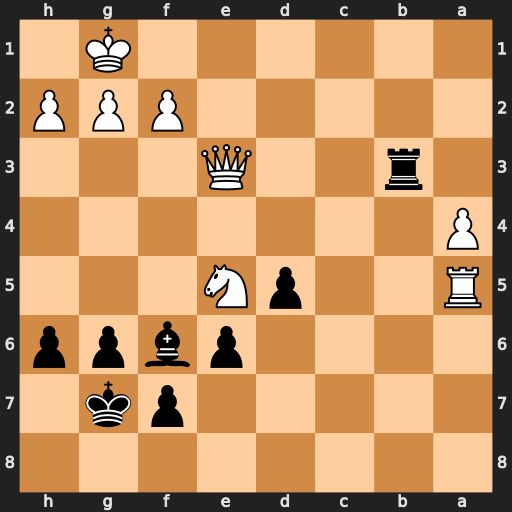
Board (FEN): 8/5pk1/4pbpp/R2pN3/P7/1r2Q3/5PPP/6K1
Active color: b
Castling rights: -
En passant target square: -
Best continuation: Rb1+ Qc1 Rxc1#